Interaction volume radius: 5 \u00c5
Interaction volume height: 20 \u00c5
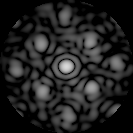
Disorder parameter: 0.4522